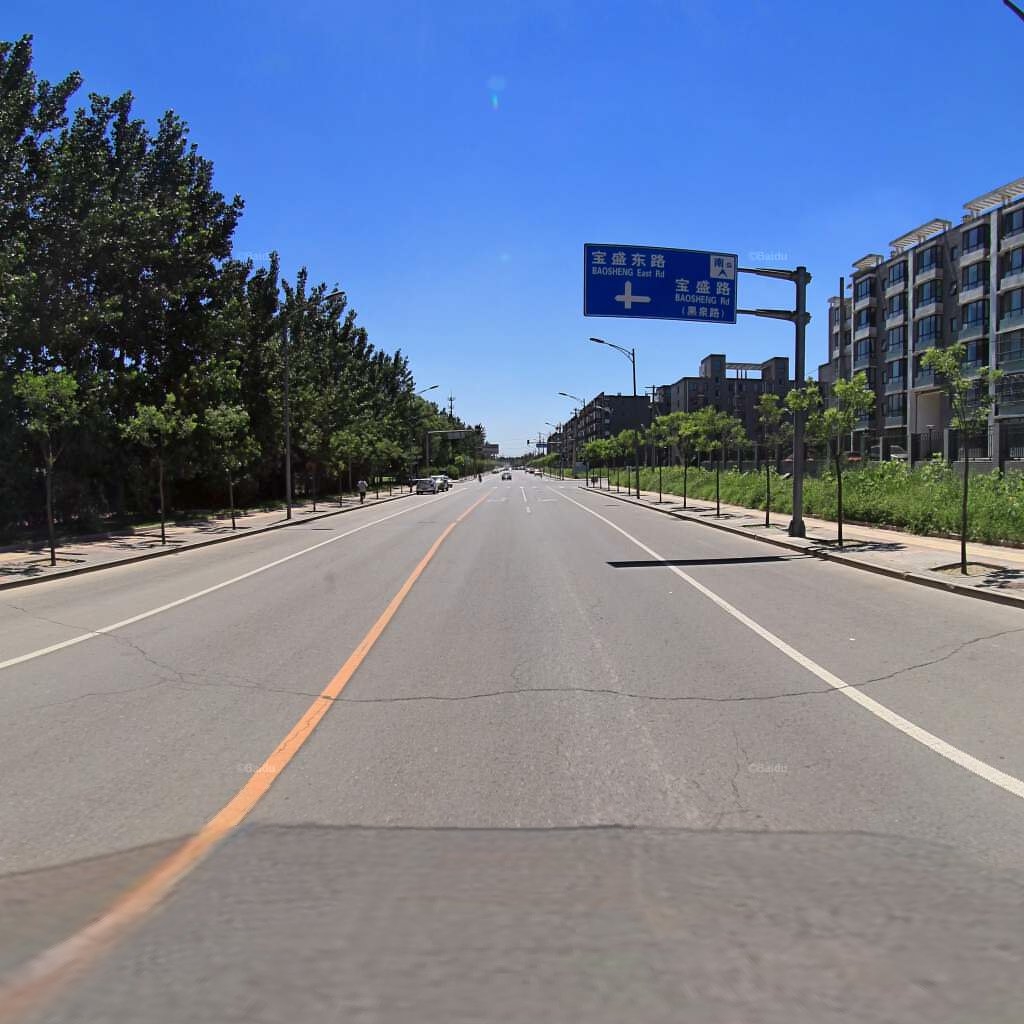
Region: Haidian
Road damage annotations: transverse crack, transverse crack, longitudinal crack, longitudinal crack, longitudinal crack